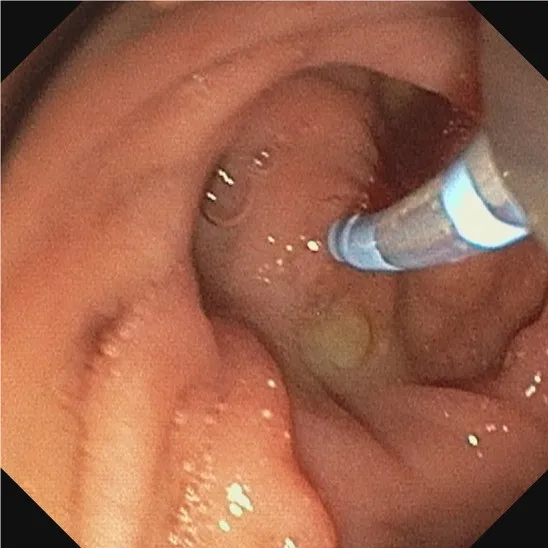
Papillary diverticulum with intubated papilla dorsally rotated and luminal prolapsed.
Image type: endoscopy (gi_endoscopy)